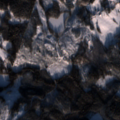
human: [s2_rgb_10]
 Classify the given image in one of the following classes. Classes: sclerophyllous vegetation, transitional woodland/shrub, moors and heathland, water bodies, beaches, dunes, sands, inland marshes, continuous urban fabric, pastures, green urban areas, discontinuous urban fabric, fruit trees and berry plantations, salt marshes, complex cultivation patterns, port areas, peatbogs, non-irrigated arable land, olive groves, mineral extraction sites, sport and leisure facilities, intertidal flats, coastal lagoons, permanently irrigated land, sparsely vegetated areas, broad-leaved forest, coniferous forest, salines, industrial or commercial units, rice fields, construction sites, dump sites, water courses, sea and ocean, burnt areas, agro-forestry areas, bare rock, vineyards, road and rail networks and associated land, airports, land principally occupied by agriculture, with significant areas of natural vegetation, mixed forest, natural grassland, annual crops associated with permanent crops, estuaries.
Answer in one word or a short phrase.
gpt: land principally occupied by agriculture, with significant areas of natural vegetation, coniferous forest, mixed forest, transitional woodland/shrub, water bodies